Question: I want to use the restKit api
I need get info (json) from my web services from iOS. My web service has the basic authentication

I tried login with the following code:
'''
RKURL *baseURL = [RKURL URLWithBaseURLString:@"http://mysite.com"];
RKClient *client= [RKClient sharedClient];
client.username = @"user";
client.password = @"passw";
client.authenticationType = RKRequestAuthenticationTypeHTTPBasic;
RKRequest * therequest = [client requestWithResourcePath:@"/authentication"];
[therequest setMethod:RKRequestMethodPOST];
[therequest setDelegate:self];
[therequest send];
'''
But I cannot get it.
Please... can you give me an example for the basic authentication on restKit.
Best Regards!
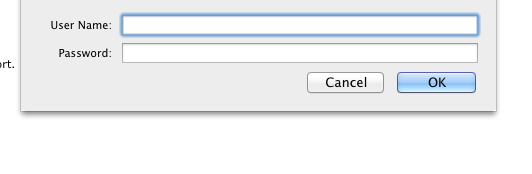
Answer: I solved the problem with the following code:
'''
RKURL *baseURL = [RKURL URLWithBaseURLString:@"http://api.mysite.com"];
RKObjectManager *objectManager = [RKObjectManager objectManagerWithBaseURL:baseURL];
objectManager.client.baseURL = baseURL;
objectManager.client.username = @"user";
objectManager.client.password = @"passw";
objectManager.serializationMIMEType = RKMIMETypeXML;
RKURL *URL = [RKURL URLWithBaseURL:[objectManager baseURL] resourcePath:@"/authentication"];
NSLog(@"URL: %@", [URL absoluteString]);
NSLog(@"resourcePath: %@", [URL resourcePath]);
NSLog(@"query: %@", [URL query]);
[objectManager loadObjectsAtResourcePath:[NSString stringWithFormat:@"%@?%@", [URL resourcePath], [URL query]] delegate:self];
'''
I wait that asnwer will help somebody